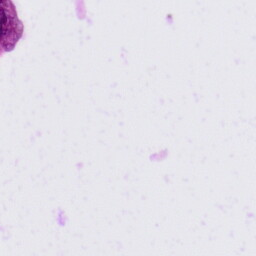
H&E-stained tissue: Tonsil